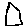
Label: house